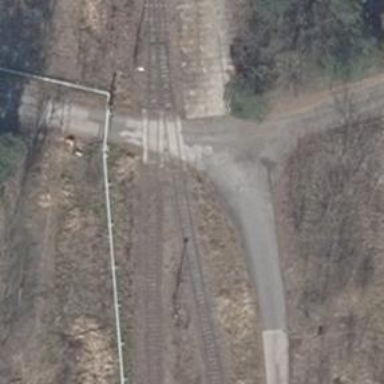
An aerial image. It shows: Level crossing along the railway.